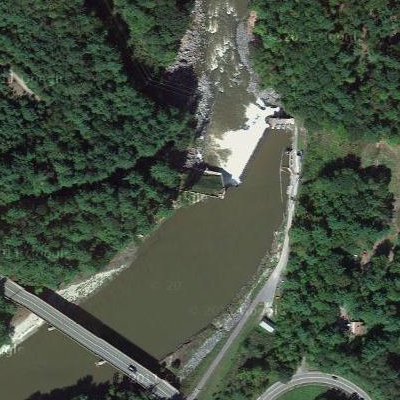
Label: dRiverLake